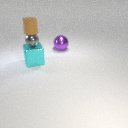
small brown rubber cylinder above large cyan metal cube